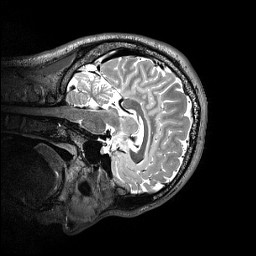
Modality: T2w
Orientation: sagittal
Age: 22
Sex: male
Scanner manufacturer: siemens
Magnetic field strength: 3 T
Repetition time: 3.2 s
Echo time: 0.565 s